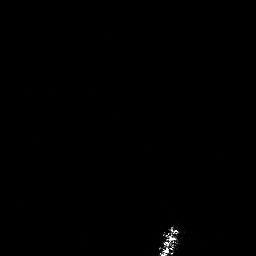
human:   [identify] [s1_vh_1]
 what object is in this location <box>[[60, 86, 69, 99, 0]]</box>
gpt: <ref>1 medium ship at the bottom</ref>